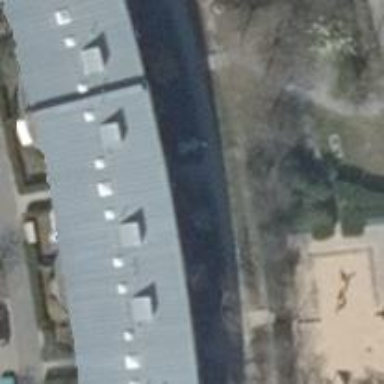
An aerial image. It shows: Skillion roof apartments building.